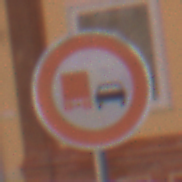
Verkehrszeichen: UeberholverbotKraftfahrzeuge
Umgebung: Outdoor, Urban
Tageszeit: SunriseSunset
Wetter: Clear
Licht: Natural
Jahreszeit: NotSpecified
Kontrast: MediumContrast